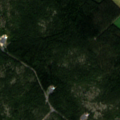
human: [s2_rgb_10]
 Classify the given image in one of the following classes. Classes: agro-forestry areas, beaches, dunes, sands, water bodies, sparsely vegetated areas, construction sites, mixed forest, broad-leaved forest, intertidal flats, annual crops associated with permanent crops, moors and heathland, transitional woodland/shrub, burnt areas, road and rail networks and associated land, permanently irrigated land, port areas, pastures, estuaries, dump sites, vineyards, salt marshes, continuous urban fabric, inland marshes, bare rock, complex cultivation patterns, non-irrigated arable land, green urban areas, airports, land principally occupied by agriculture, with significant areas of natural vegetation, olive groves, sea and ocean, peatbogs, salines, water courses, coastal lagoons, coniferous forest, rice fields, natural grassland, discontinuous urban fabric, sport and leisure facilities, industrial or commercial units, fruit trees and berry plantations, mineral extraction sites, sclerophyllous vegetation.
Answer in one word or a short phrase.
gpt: non-irrigated arable land, coniferous forest, mixed forest